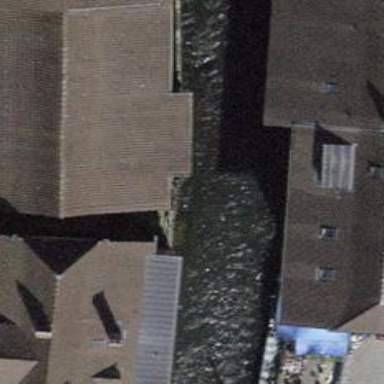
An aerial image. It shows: Watermill.